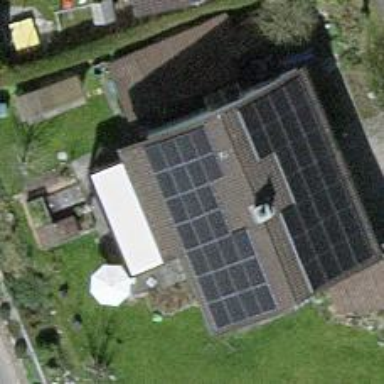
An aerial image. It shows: Solar power generator.